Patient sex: M
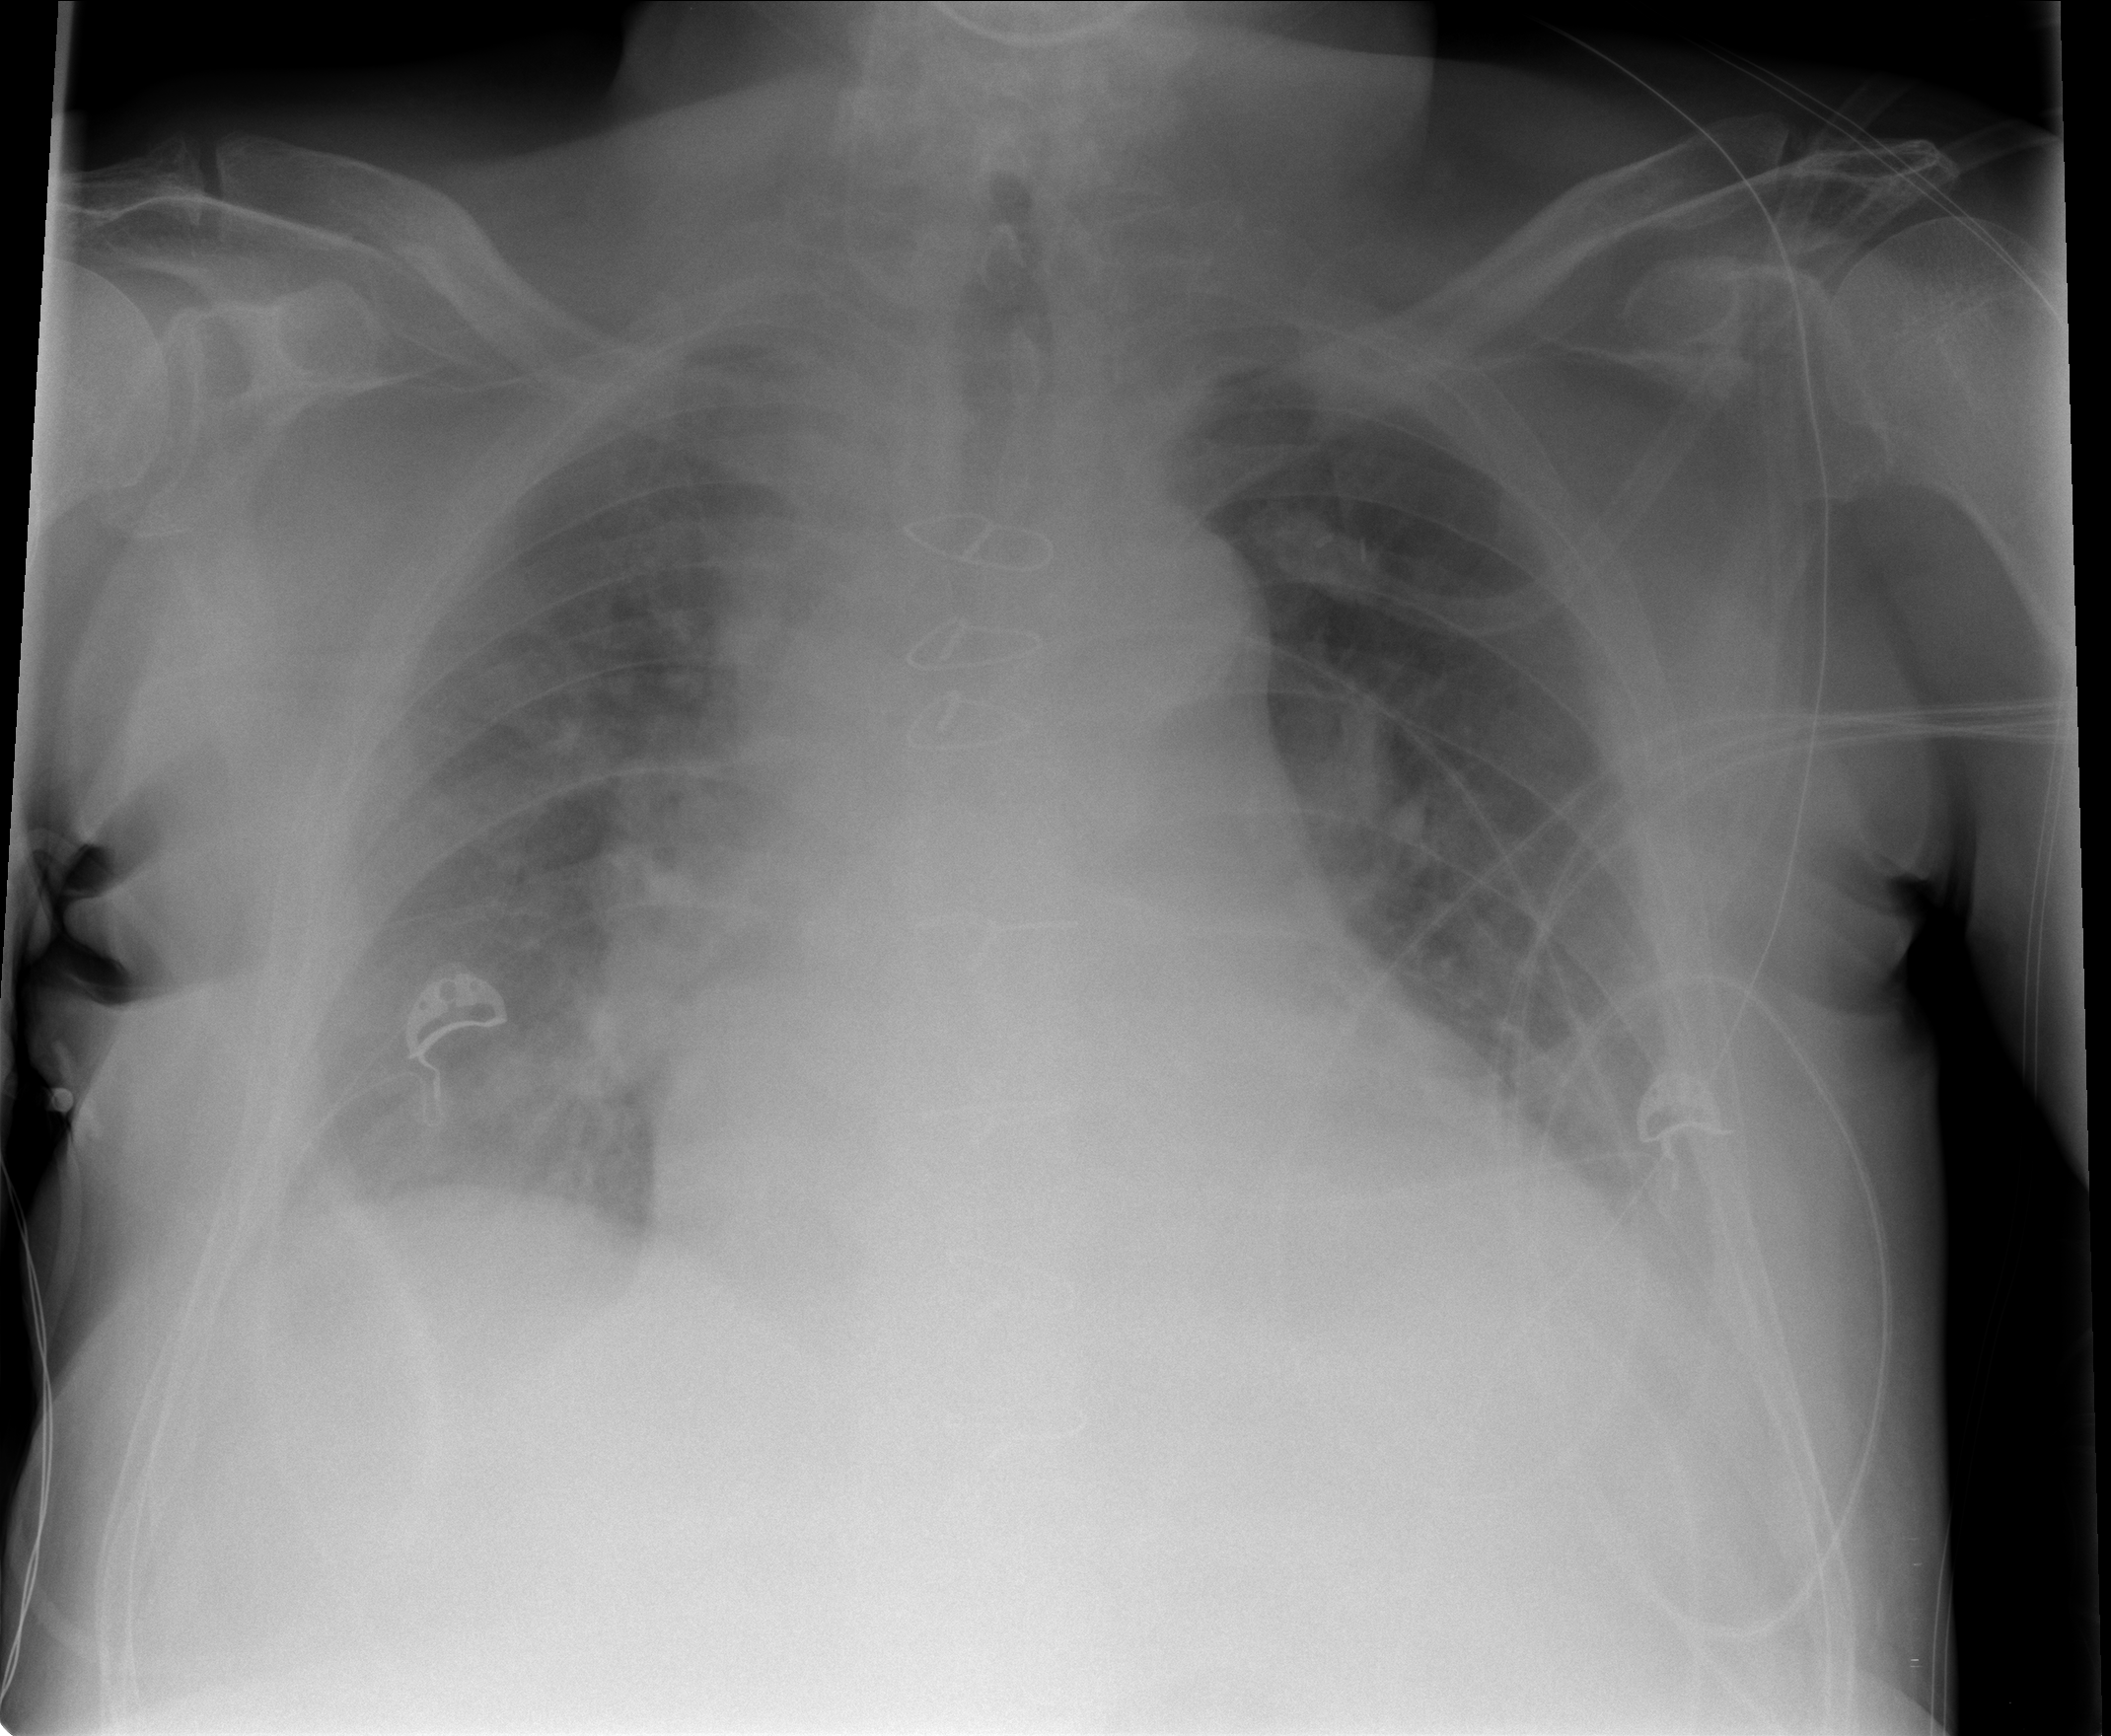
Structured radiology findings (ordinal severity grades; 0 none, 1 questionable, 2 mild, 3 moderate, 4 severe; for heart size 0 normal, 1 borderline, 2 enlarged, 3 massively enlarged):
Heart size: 2
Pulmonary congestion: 2
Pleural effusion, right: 0
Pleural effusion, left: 2
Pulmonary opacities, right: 1
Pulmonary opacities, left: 0
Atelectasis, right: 0
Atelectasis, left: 2